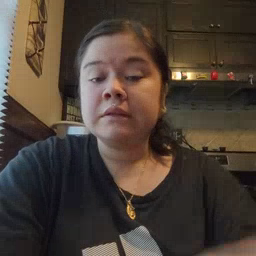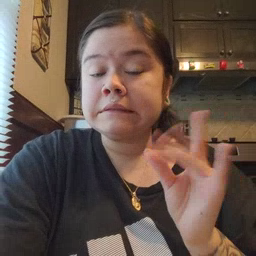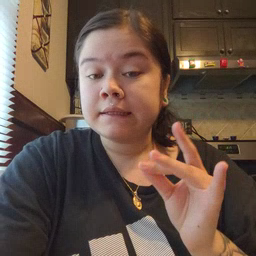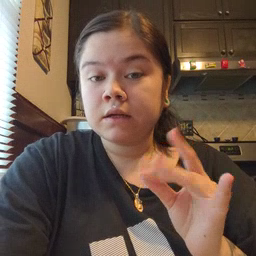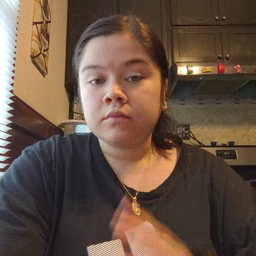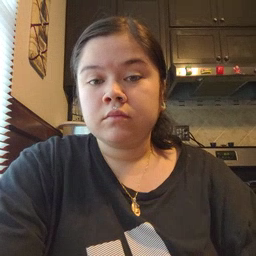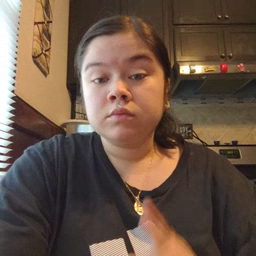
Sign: sticky